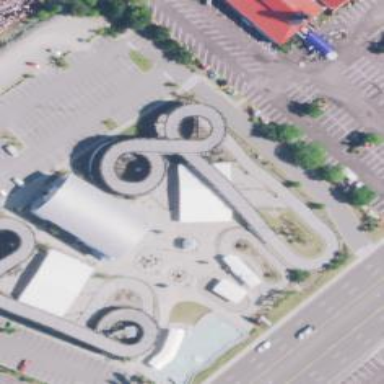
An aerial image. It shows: Karting raceway.